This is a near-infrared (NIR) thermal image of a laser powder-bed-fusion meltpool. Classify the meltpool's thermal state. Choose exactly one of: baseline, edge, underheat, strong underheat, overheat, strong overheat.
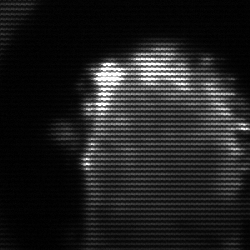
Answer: baseline